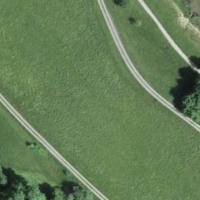
EUNIS habitat code: 24
Species observed at this site:
Corvus corone
Cygnus olor
Fulica atra
Anas platyrhynchos
Alcedo atthis
Troglodytes troglodytes
Parus major
Sylvia atricapilla